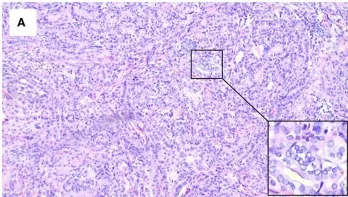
Microscopic appearance of papillary thyroid carcinoma. (A) Pathologic features reveal papillae lined by cuboidal to columnar cells with predominant nuclear changes. A magnification box on the right shows ground-glass nuclei with thick nuclear membranes, giving rise to what has been described as Orphan Annie Eye nuclei. Nuclear grooves are also noticeable (HE, x10).
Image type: pathology (h&e)